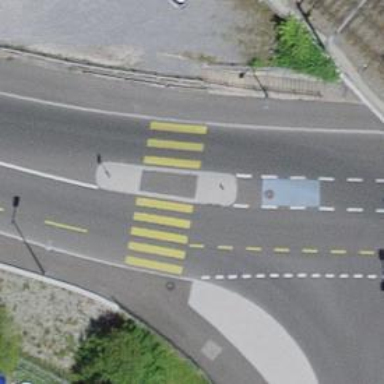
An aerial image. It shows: Marked crossing with pedestrian island.